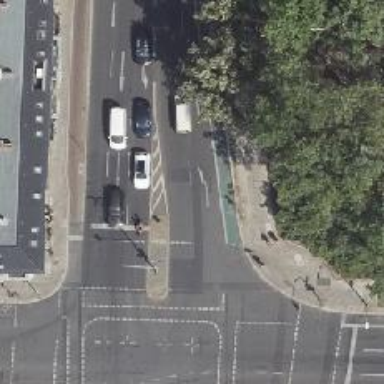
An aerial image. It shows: Secondary road with asphalt surface and lane markings. It is dual carriageway.